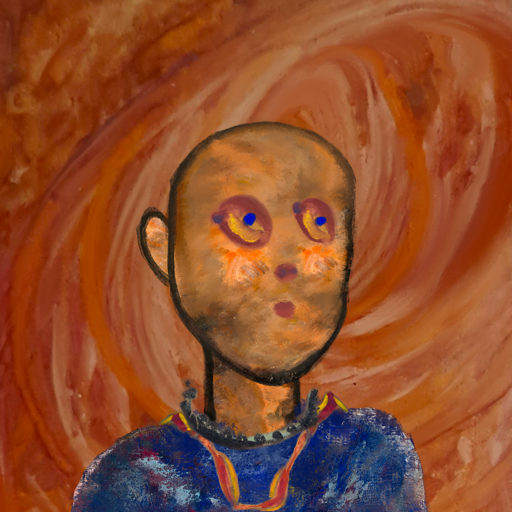
Background: Pious_Lady, Head And Neck Side: Gypsy_Queen, Face Side: Mother_And_Son_Son, Bust: Irani, Hair Side: Blank, Head Accessory: Blank, Second Necklace: Gypsy_Mother_1, Necklace: Childish, Baby: Blank